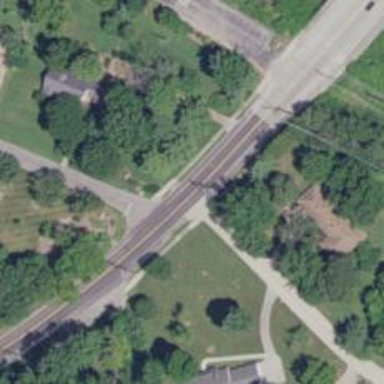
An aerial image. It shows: Stop road.